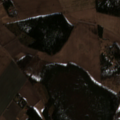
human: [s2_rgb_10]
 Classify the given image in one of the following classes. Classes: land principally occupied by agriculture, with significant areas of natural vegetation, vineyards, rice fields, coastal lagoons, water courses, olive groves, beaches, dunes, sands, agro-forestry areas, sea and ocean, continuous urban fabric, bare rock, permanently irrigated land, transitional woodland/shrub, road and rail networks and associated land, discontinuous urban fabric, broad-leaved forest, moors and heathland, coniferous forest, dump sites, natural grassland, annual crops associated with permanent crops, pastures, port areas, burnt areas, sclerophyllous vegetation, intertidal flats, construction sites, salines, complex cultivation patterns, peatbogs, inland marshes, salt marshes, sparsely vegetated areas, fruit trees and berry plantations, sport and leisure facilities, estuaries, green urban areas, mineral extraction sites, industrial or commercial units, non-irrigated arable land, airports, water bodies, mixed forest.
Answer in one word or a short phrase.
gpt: non-irrigated arable land, coniferous forest, mixed forest, transitional woodland/shrub